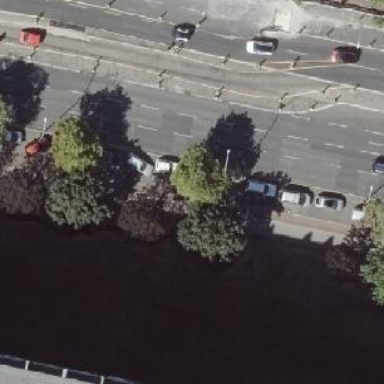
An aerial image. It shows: There is collision protection around obstacle in the parking area.